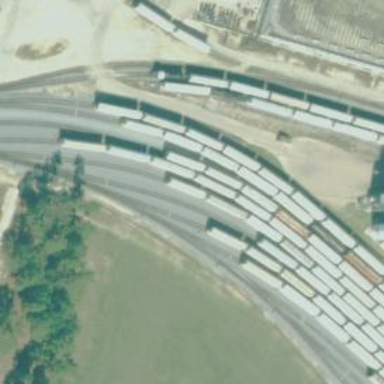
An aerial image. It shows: Rail spur service.